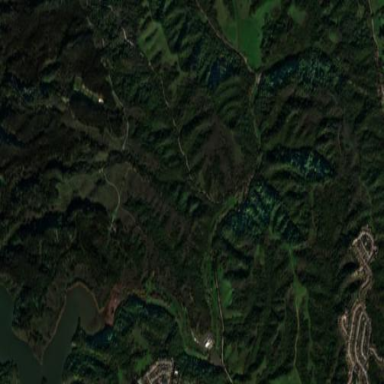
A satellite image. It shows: Golf course surrounded by greenery.